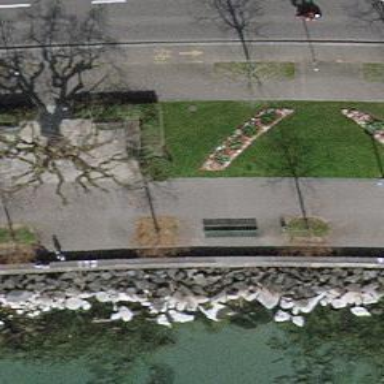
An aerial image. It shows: Bench.